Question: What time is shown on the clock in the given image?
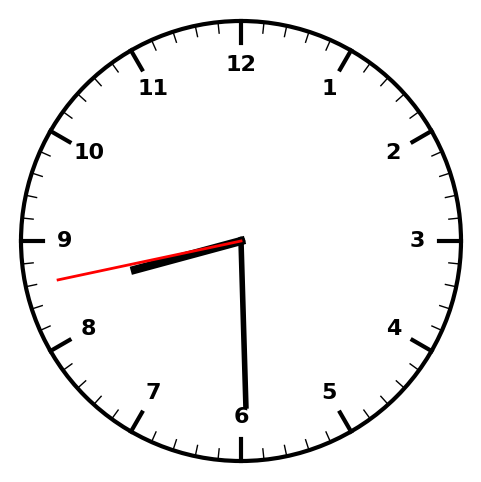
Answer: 08:29:43